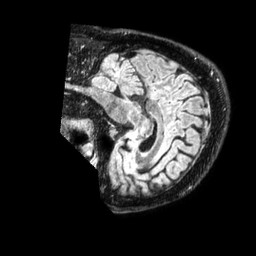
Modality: FLAIR
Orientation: sagittal
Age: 50
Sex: male
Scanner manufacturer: philips
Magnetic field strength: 1.5 T
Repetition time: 4.8 s
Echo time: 0.3438 s